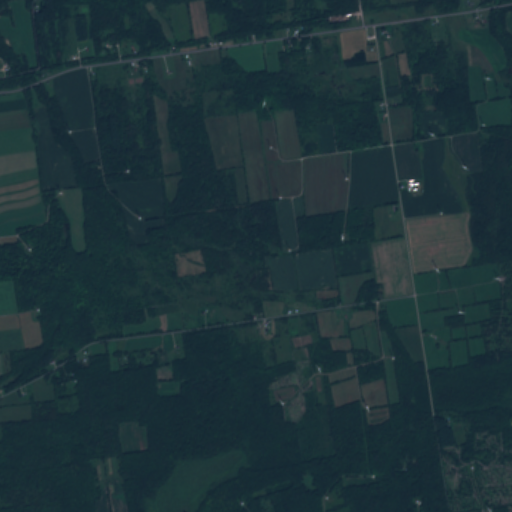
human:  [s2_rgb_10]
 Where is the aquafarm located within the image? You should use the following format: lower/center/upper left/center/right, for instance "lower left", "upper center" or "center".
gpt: The aquafarm is located in the upper left of the image.
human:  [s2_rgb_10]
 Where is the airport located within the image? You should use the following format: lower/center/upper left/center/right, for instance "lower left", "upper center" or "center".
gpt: There is no airport in the image.